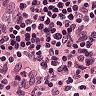
Metastatic tissue present: no